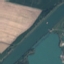
Label: River